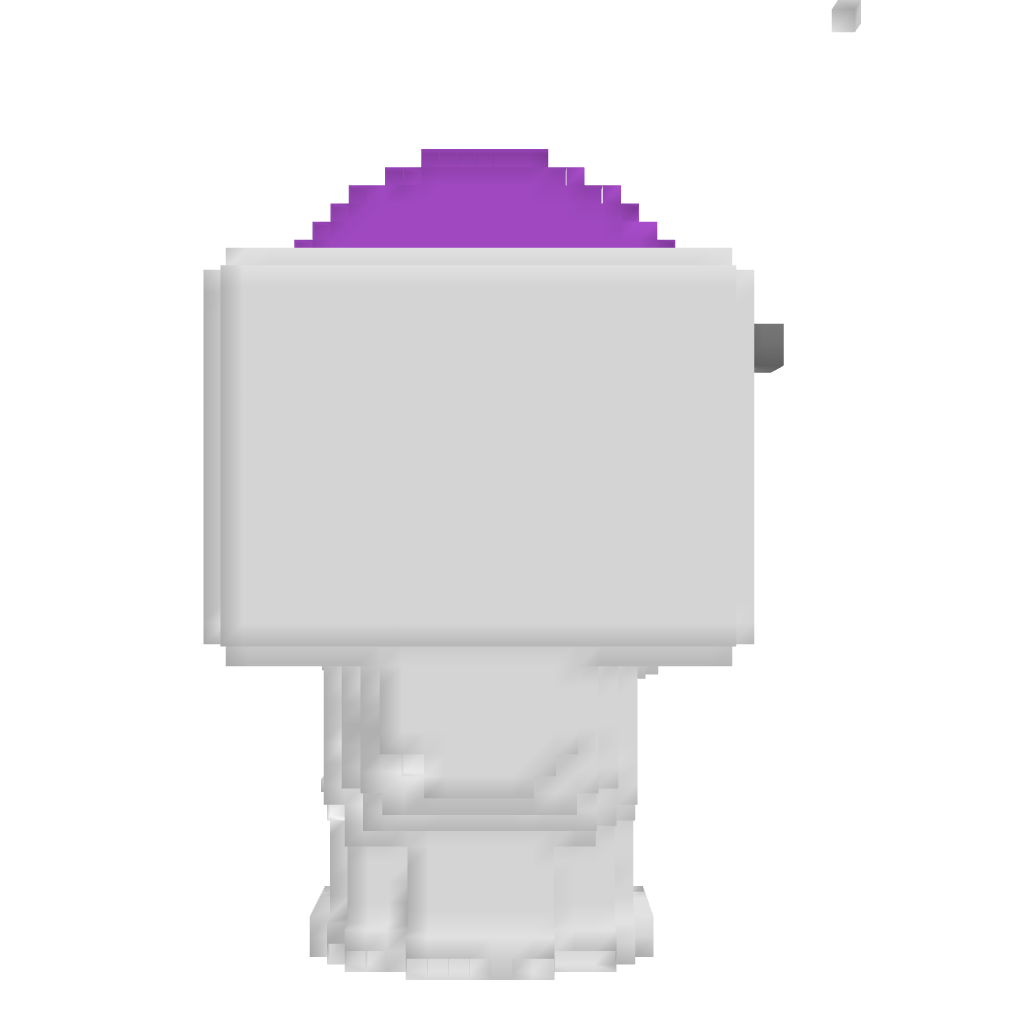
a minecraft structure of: Toilet bad low quality